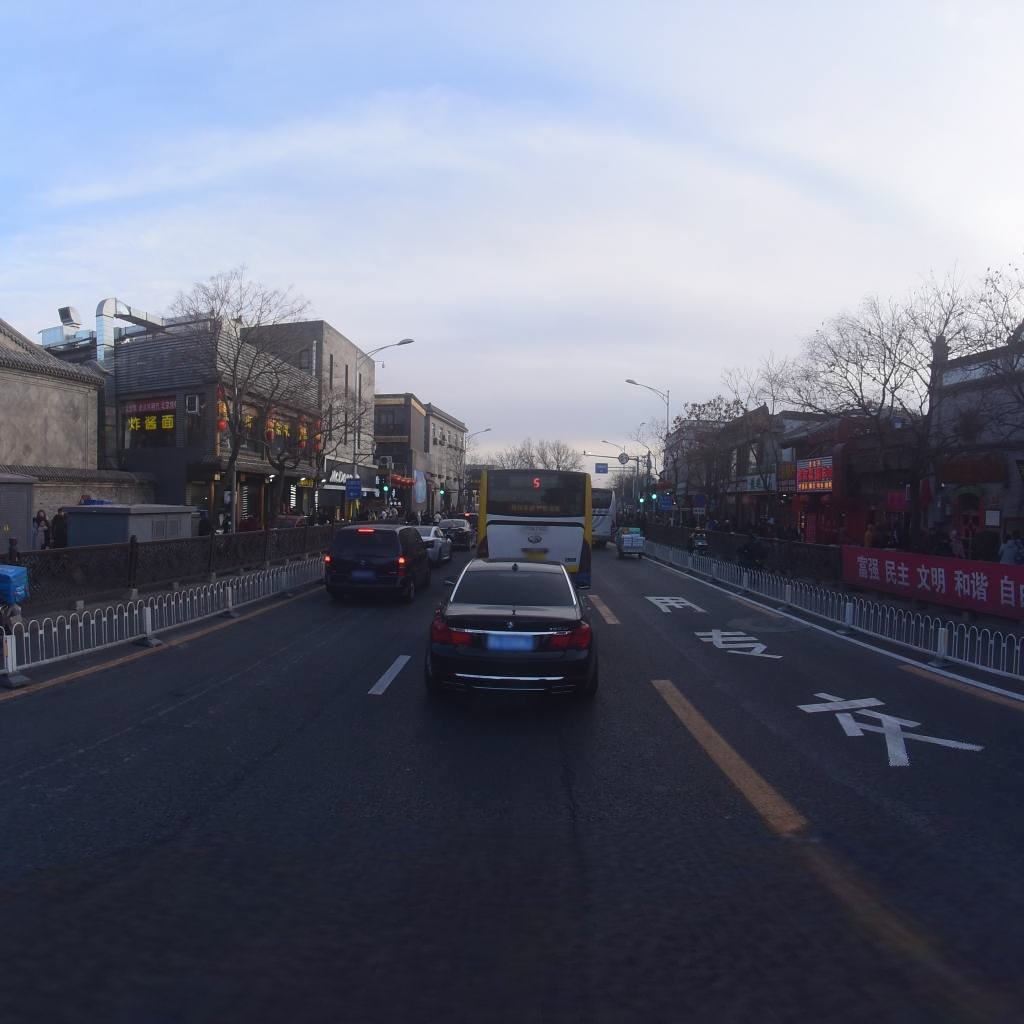
Region: Xicheng
Road damage annotations: longitudinal crack, longitudinal crack